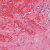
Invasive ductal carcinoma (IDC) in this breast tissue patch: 0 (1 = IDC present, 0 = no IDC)